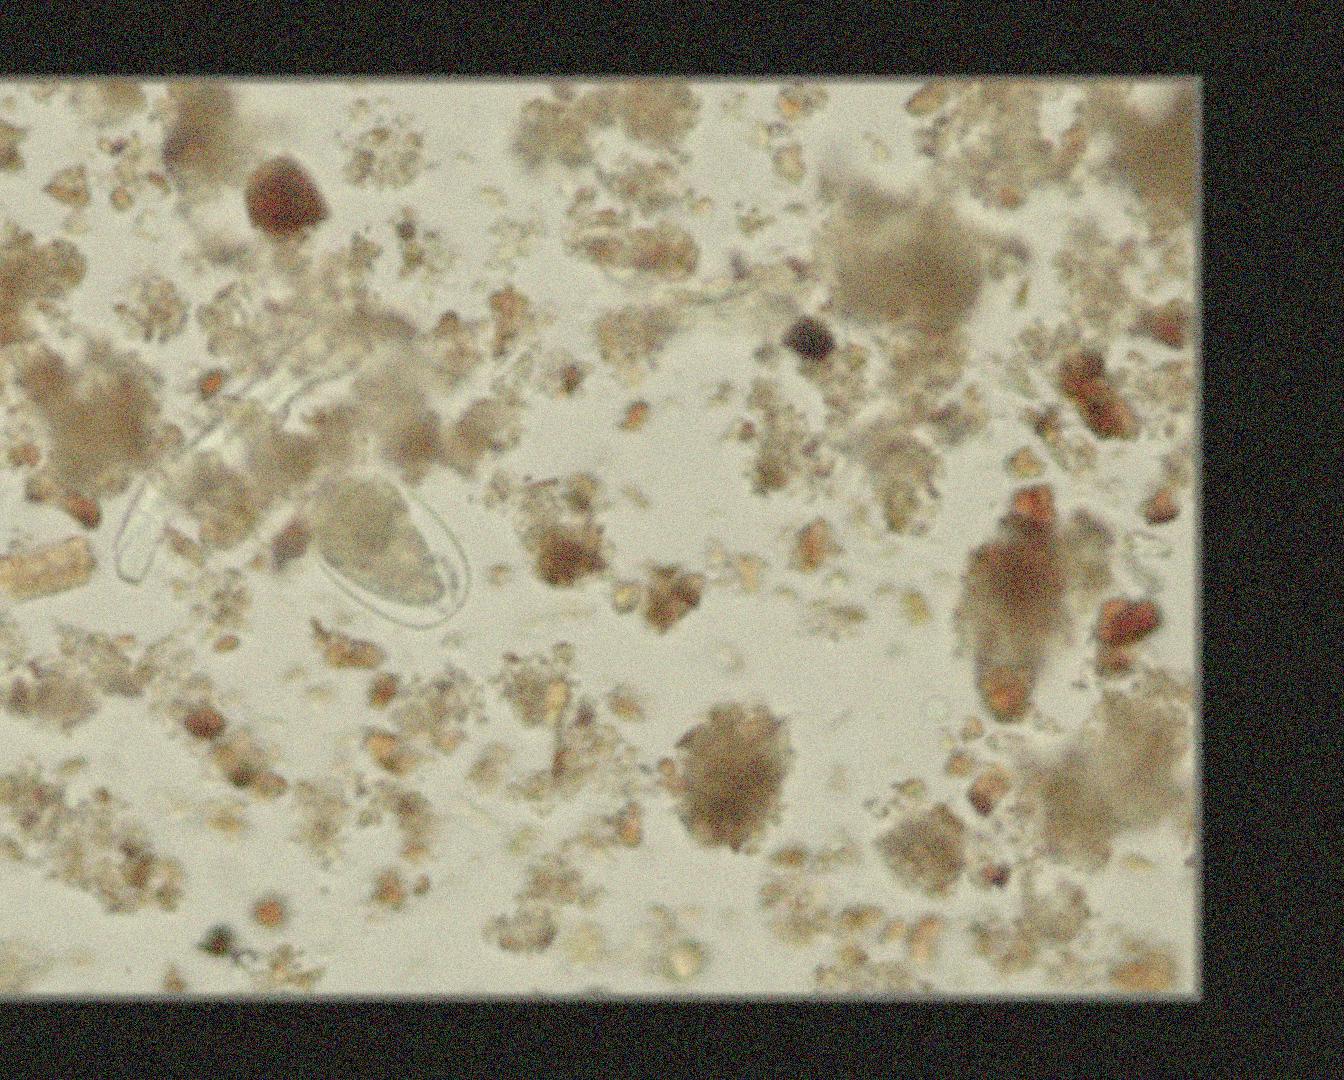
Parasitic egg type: Hookworm egg